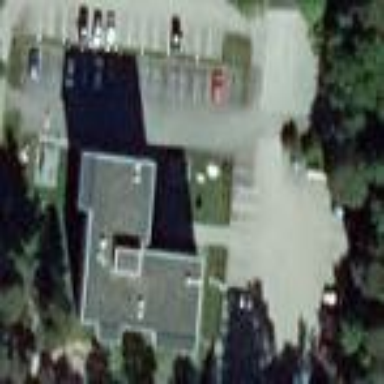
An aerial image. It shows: Parking area with surface.